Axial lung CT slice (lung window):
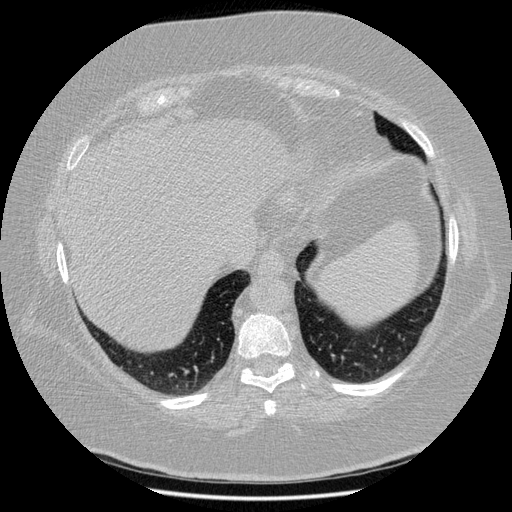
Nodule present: no